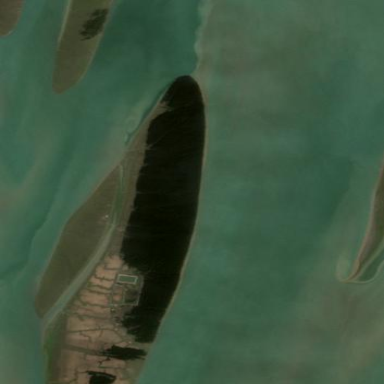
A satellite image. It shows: Wetland area dominated by mangroves.